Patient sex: M
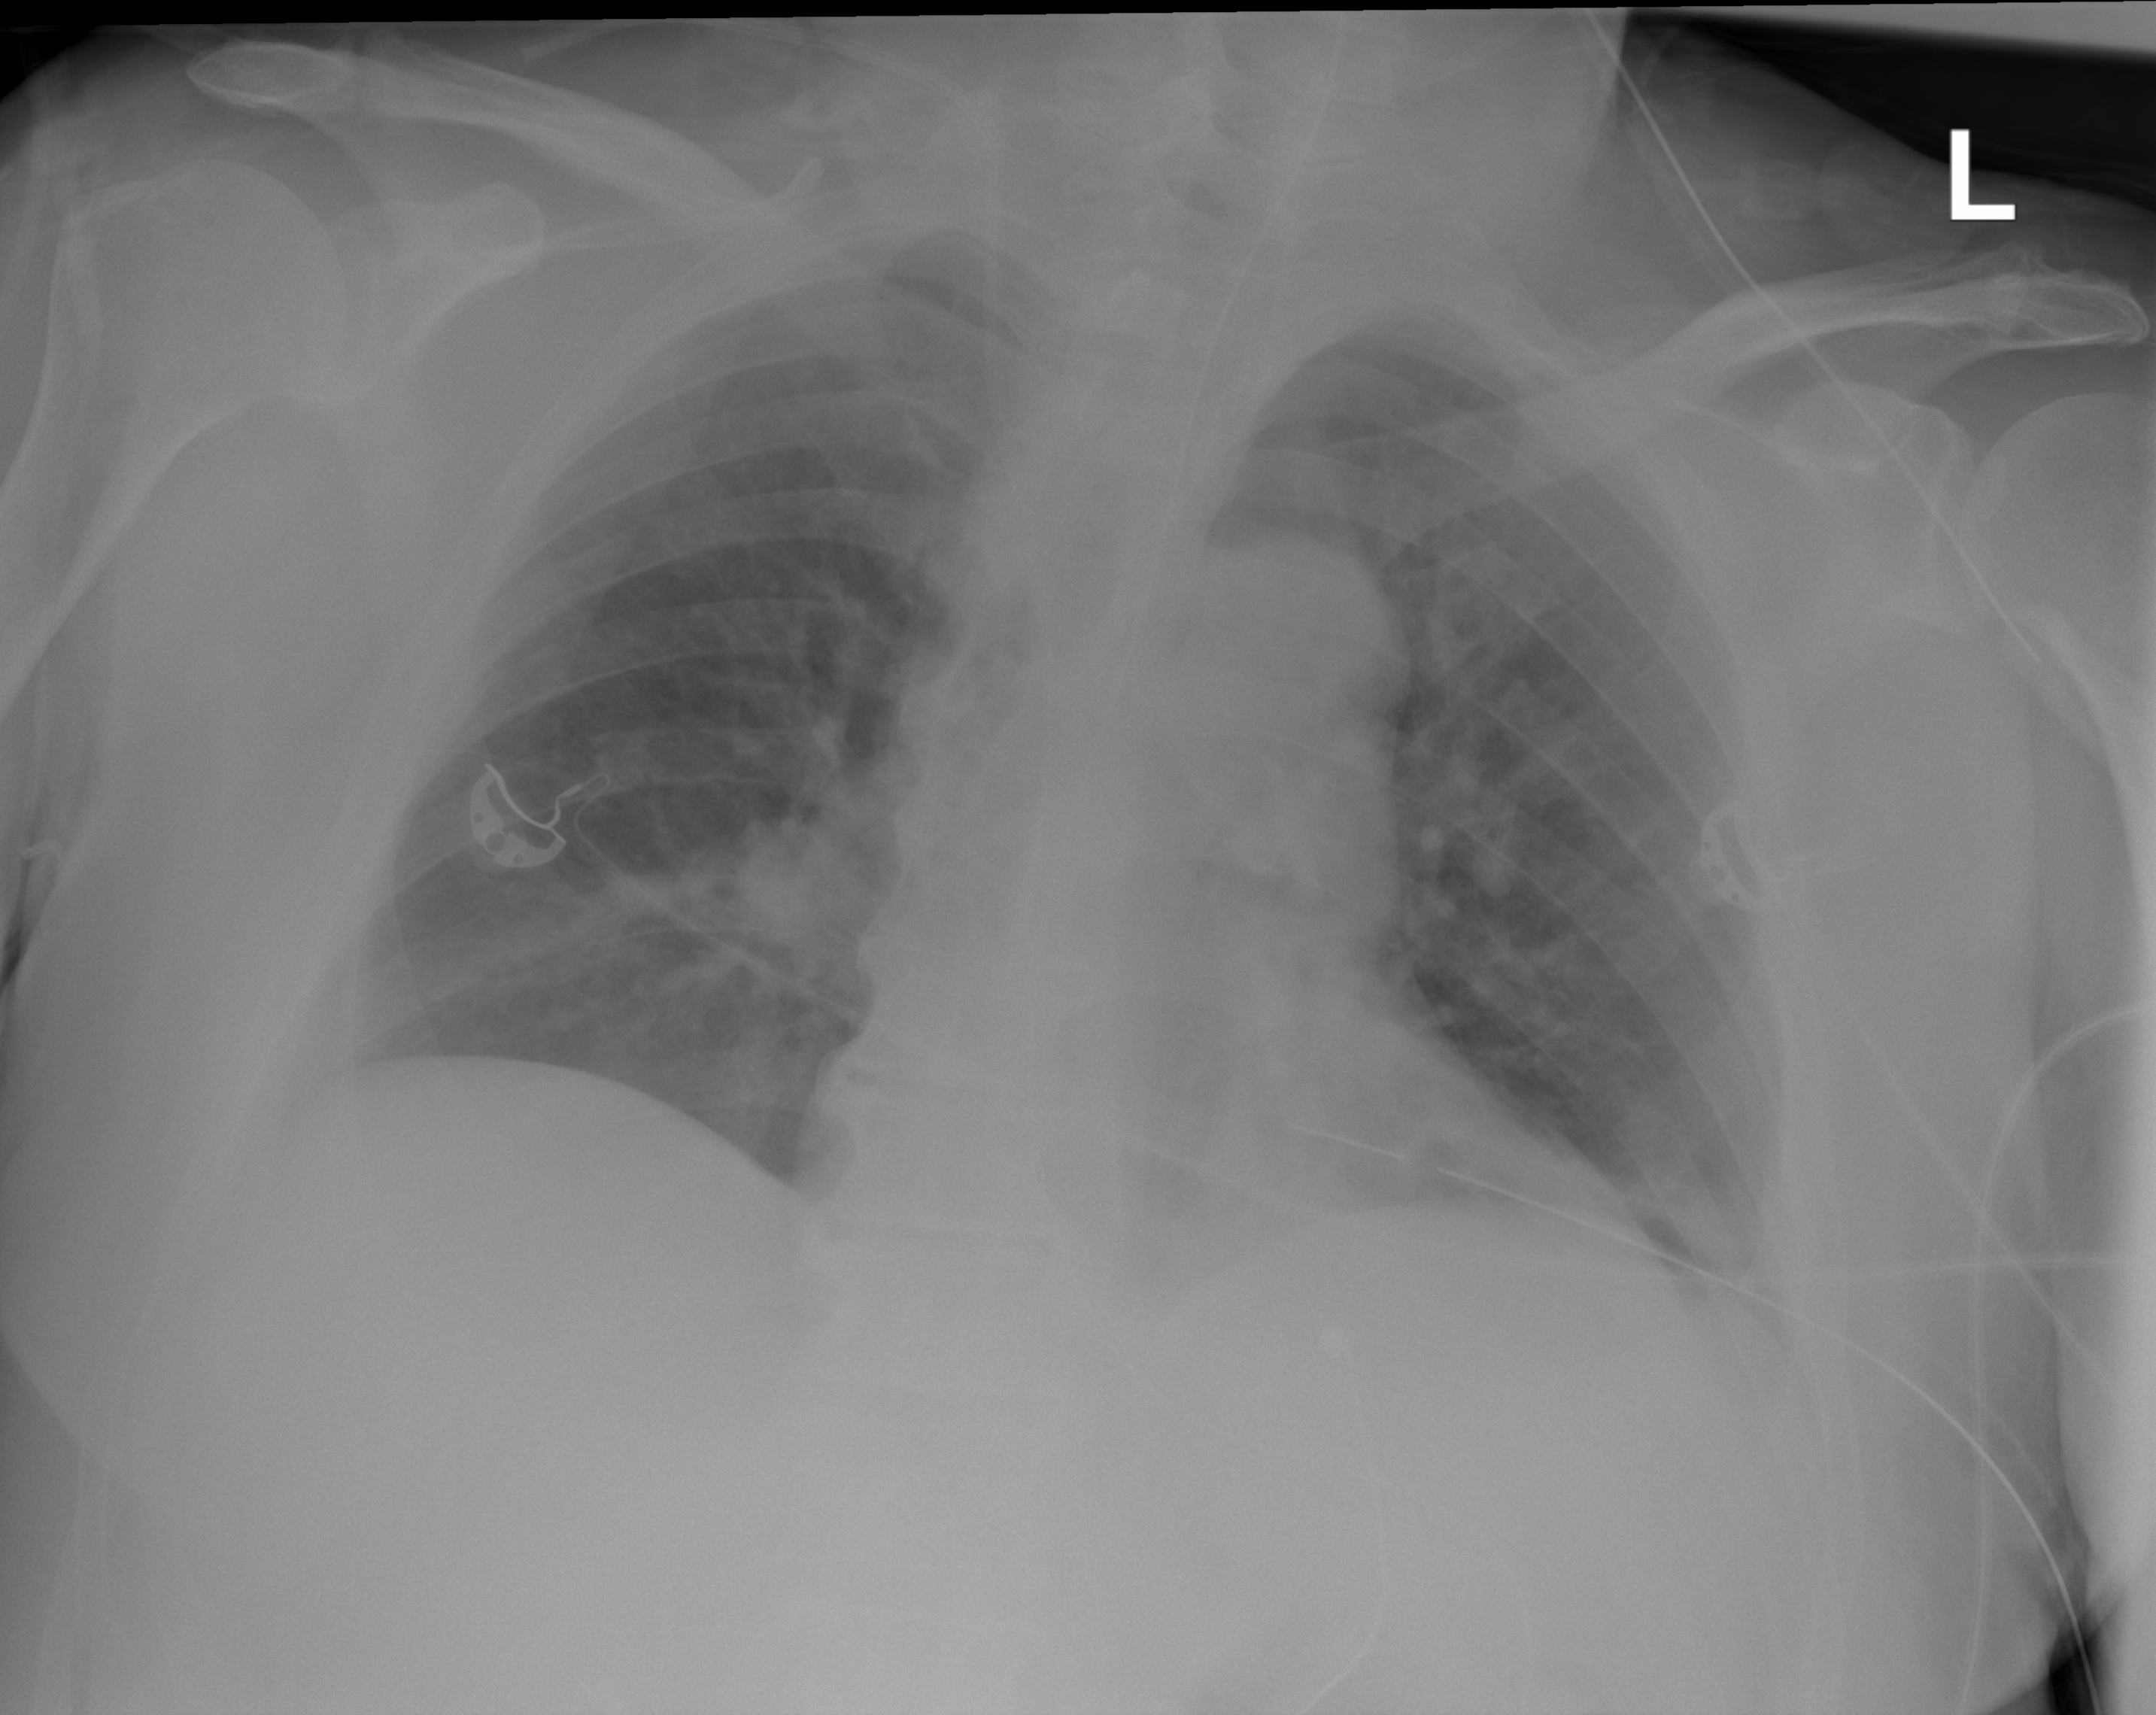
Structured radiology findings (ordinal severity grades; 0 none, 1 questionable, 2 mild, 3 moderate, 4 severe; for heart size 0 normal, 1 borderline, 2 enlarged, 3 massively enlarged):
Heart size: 0
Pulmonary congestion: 0
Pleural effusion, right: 0
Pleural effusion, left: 2
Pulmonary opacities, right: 1
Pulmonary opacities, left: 0
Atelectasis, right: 0
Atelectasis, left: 2